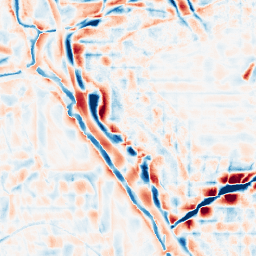
Category: wavelet
Decomposition family: wavelet_biorthogonal
Decomposition parameters: wavelet: bior2.4
level: 4
Upsampling method: regularized
Upsampling parameters: scale: 2
lambda_reg: 0.01
Upsampling scale: 2